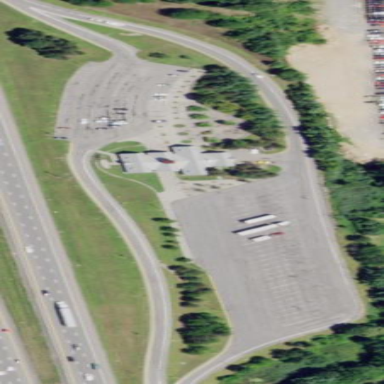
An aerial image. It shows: Rest area on the road.